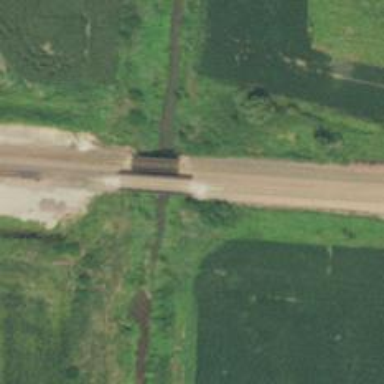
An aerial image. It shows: Railway bridge.